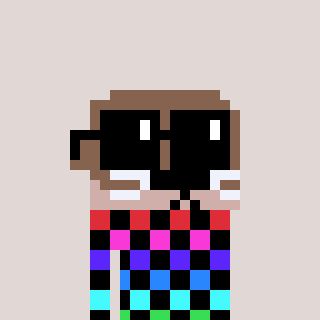
a pixel art character with square black sunglasses, a otter-shaped head and a green-colored body on a warm background